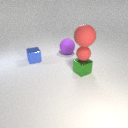
small green metal cube to the right of large purple rubber sphere